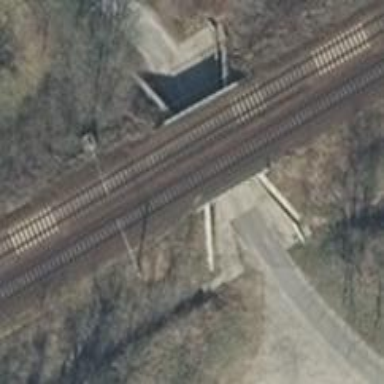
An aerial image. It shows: Bridge with electrified railway tracks featuring contact line.